Question: For example, I have a rows of cheese like the image below and there is an animal to eat it. Problem is once I eat the cheese, the animal has to move over and the cheese has to be removed. I am not sure how to do this. Need some guidance on this.

My Pet class looks like this:
'''
class Pet(object):
active = None
def __init__(self):
self.rect = pygame.Rect(32, 32, 16, 16)
def move(self, dx, dy):
if Pet.active and isinstance(self, Pet.active):
if dx != 0:
self.move_single_axis(dx, 0)
if dy != 0:
self.move_single_axis(0, dy)
def move_single_axis(self, dx, dy):
# Move the rect
self.rect.x += dx
self.rect.y += dy
# If you collide with a wall, move out based on velocity
for wall in walls:
if self.rect.colliderect(wall.rect):
if dx > 0: # Moving right; Hit the left side of the wall
self.rect.right = wall.rect.left
if dx < 0: # Moving left; Hit the right side of the wall
self.rect.left = wall.rect.right
if dy > 0: # Moving down; Hit the top side of the wall
self.rect.bottom = wall.rect.top
if dy < 0: # Moving up; Hit the bottom side of the wall
self.rect.top = wall.rect.bottom
for circle in circles:
if mouse.rect.contains(circle.circle):
#stuck here
'''
My cheese is drawn this way:
'''
level = [
"WWWWWWWWWWWWWWWWWWWW",
"WWWWWWWWWWWWWWWWWWWW",
"WWWWWWWWWWWWWWWWWWWW",
"WWWWWWWWWWWWWWWWWWWW",
"WWWWWWWWWWWWWWWWWWWW",
"WWWWWWWWWWWWWWWWWWWW",
"WWWWWWWWWWWWWWWWWWWW",
"WWWWWWWWWWWWWWWWWWWW",
"WWWWWWWWWWWWWWWWWWWW",
"WWWWWWWWWWWWWWWWWWWW",
"WWWWWWWWWWWWWWWWWWWW",
"WWWWWWWWWWWWWWWWWWWW",
"WWWWWWWWWWWWWWWWWWWW",
]
# Parse the level string above. W = wall, E = exit
x = y = 0
for row in level:
for col in row:
if col == "W":
Wall((x, y))
x += 16
y += 16
x = 0
for wall in walls:
pygame.draw.rect(screen, Yellow, circle.circle)
'''
I would appreciate if anyone could help out in doing this part...
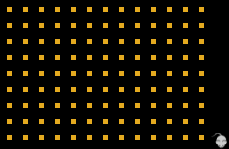
Answer: Take a look at this. I suggest though you work through a Python tutorial to understand data-structures better.
'''
from itertools import product
level_definition = """
WWWWWWW
WCCCCCW
WCCCCCW
WCCPCCW
WWWWWWW
"""
class Level(object):
def __init__(self, definition):
self._data = [
list(line.strip()) for line in
definition.split("
") if line.strip()
]
self.height = len(self._data)
self.width = len(self._data[0])
for x, y in product(xrange(self.width), xrange(self.height)):
if self[x][y] == "P":
self[x][y] = " "
self.initial_player_position = (x, y)
break
def __getitem__(self, column):
level = self
class ColAccessor(object):
def __getitem__(self, row):
return level._data[row][column]
def __setitem__(self, row, value):
level._data[row][column] = value
return ColAccessor()
def __str__(self):
return "
".join("".join(row) for row in self._data)
class Player(object):
def __init__(self, level):
self._pos = level.initial_player_position
self._level = level
def move(self, xoffset=0, yoffset=0):
newx, newy = self._pos[0] + xoffset, self._pos[1] + yoffset
try:
next_thing = self._level[newx][newy]
except IndexError:
# you moved outside the bounds, impossible
# so pretend we hit a wall
return "W", self._pos
if next_thing == "W":
# you hit a wall
return next_thing, self._pos
self._level[newx][newy] = " "
self._pos = newx, newy
return next_thing, self._pos
if __name__ == "__main__":
level = Level(level_definition)
assert level[3][3] == " "
player = Player(level)
for _ in xrange(3):
print player.move(-1)
print str(level)
'''